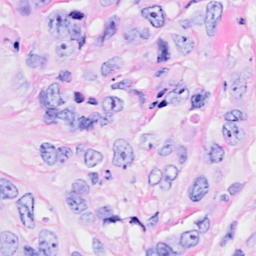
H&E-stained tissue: Breast